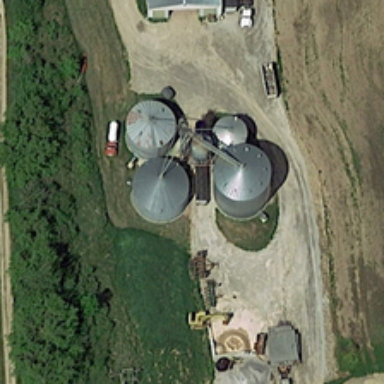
There's a chemical building on the ground .